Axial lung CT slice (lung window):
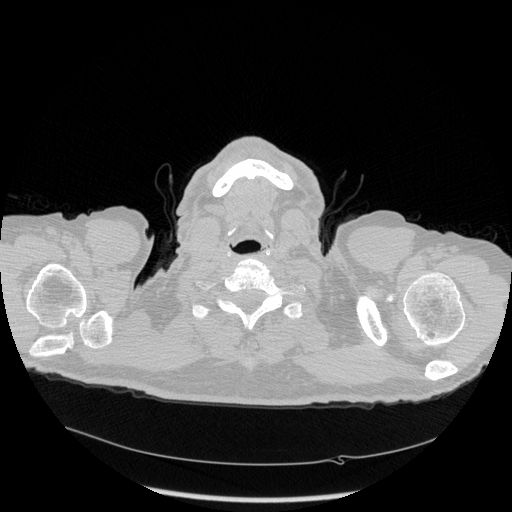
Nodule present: no